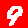
Digit: 9